Interaction volume radius: 10 \u00c5
Interaction volume height: 30 \u00c5
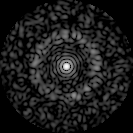
Disorder parameter: 0.8441